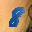
Label: 8